Field crop: maize
Growth stage: 1
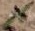
Species: atriplex